Field crop: maize
Growth stage: 2
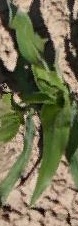
Species: maize